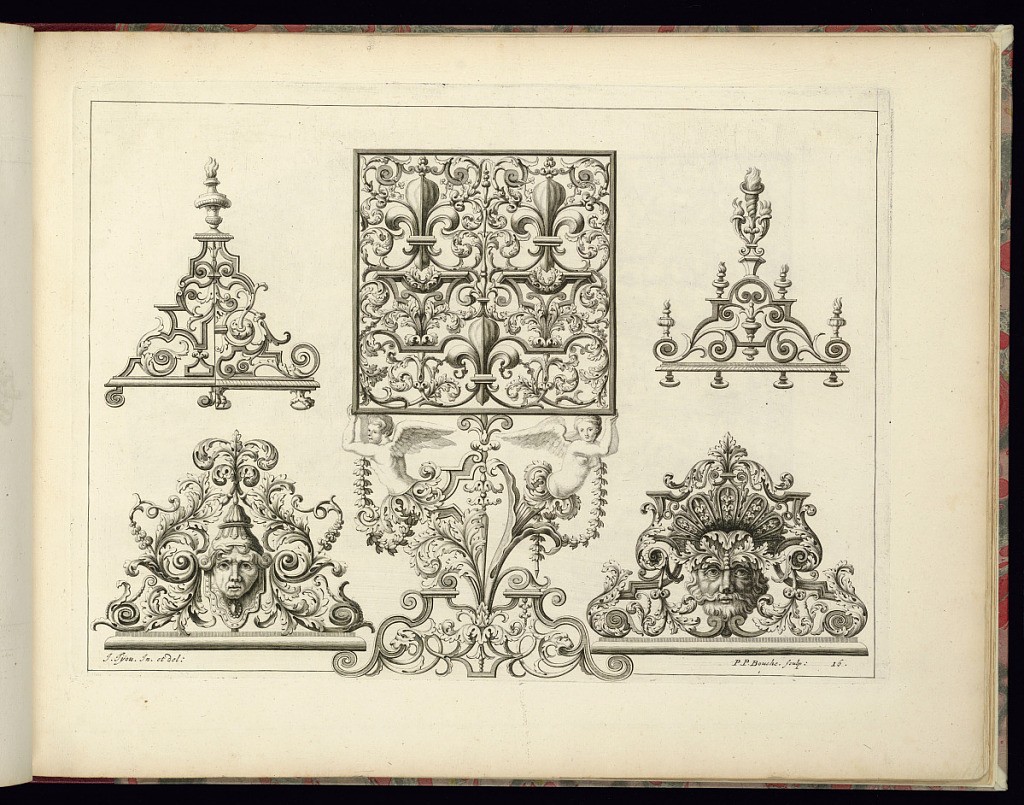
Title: Ironwork Designs
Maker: Jean Tijou, French, active 1689 - 1712
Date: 1693
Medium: Etching on laid paper
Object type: Print
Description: Ironwork grille (screen), andirons, and ornament designs decorated with fleurs-de-lys, flaming vases, angel torsos, festoons, masks (mascarons), fleurons, foliate scrolls, and festoons of leaves (rinceaux). The plate is signed and numbered.